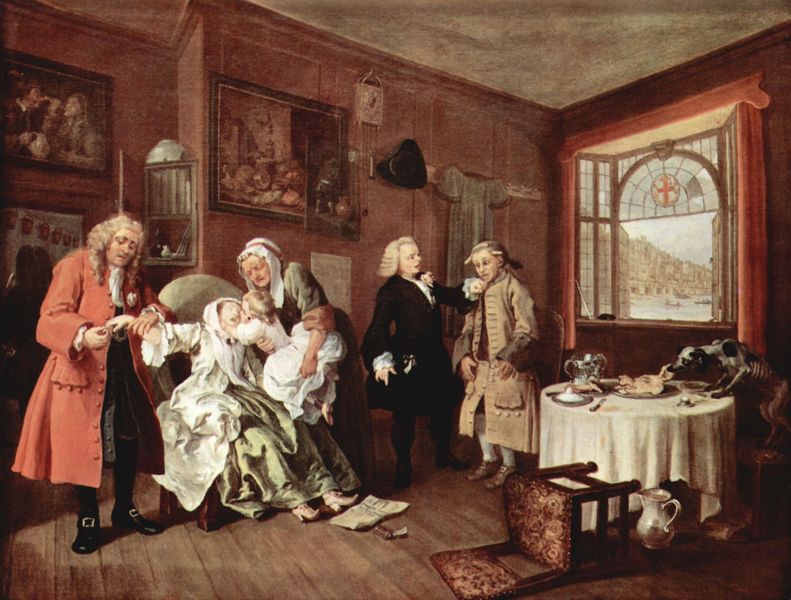
Titel: Selbstmord der Comtesse
Künstler: William Hogarth
Standort: London
Institution: National Gallery
Schlagwörter: dunkel, gemälde, mann, meer, schatten, weiß, fluss, frauen, grün, menschen, mädchen, see, sitzen, stadt, braun, fenster, frau, glas, hell, hut, hüte, kleid, kleider, licht, männer, raum, schwarz, stuhl, stühle, szene, tisch, zimmer, ausblick, blick, dame, haus, hund, rot, haube, malerei, rock, anzug, anzüge, mütze, regal, wand, alte, kleidung, messer, tablett, teller, tod, bild, tischdecke, tischtuch, häuser, boden, haare, interieur, mantel, sessel, familie, kind, mutter, vater, locke, locken, alltag, boote, genre, kinder, chaos, kanne, krug, perücke, aussicht, schiff, schiffe, bilder, kuss, papier, schrank, umarmung, venedig, schuhe, jungen, baby, dielen, saal, ölgemälde, essen, diele, holzboden, uhr, tischchen, stube, holzdielen, knöpfe, nieten, gehrock, stadtansicht, schnalle, offen, krank, buch, porzellan, fensterrahmen, kreuz, abschied, amme, zeitung, mäntel, dreispitz, arzt, dielenboden, untersuchung, braten, besteck, blick nach draussen, fensterglas, glasfenster, sterben, krankheit, fressen, müde, garderobe, greisin, schnallenschuhe, fensterflügel, schränkchen, voliere, perücken, erschöpft, kranke, ohnmacht, kästchen, pendeluhr, ärger, umgefallen, gabel, doktor, ärzte, schnallen, umgestürzt, roter mantel, ölbilder, stuh, umgekippt, hebamme, puls, tableau, hogarth, kindchen, schwäche, jut, eckregal, hogarht, holzdienen, kuckucksuhr, umgefallener stuhl, kranke frau, rirrsinn, ärzt, blick in den hafen